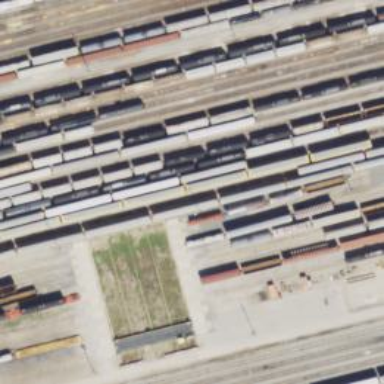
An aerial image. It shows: Traverser for railway in the yard.